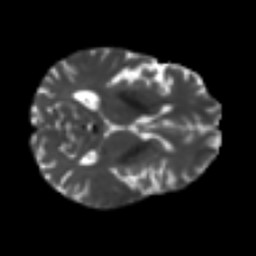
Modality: T2w
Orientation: axial
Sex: female
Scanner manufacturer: ge
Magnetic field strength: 3 T
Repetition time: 7 s
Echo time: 0.0807 s